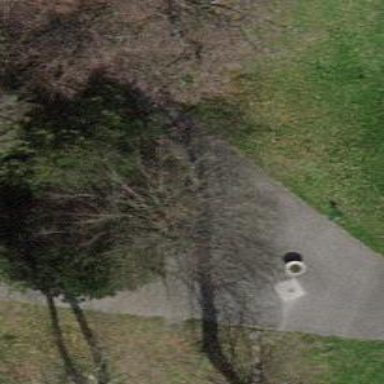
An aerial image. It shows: Fountain.